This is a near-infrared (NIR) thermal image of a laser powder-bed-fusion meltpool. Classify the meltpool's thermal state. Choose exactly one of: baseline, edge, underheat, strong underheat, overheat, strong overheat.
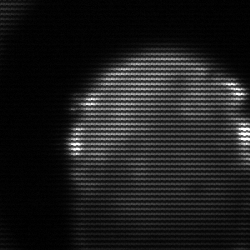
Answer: edge